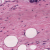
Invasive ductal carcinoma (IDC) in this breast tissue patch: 0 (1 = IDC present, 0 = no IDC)